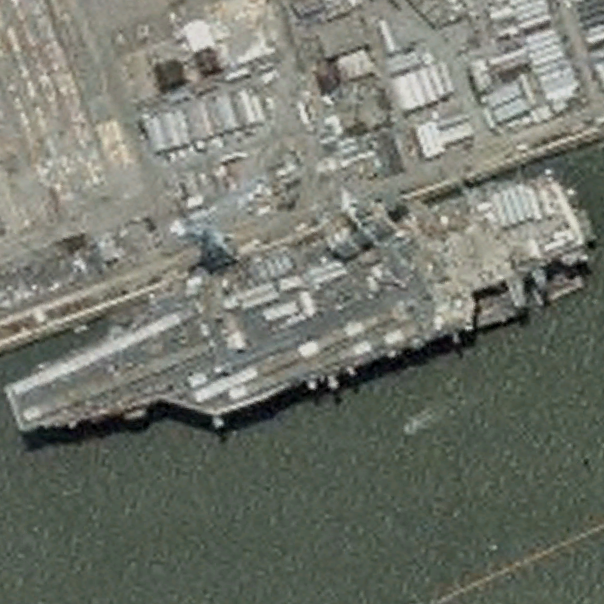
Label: aircraft_carrier